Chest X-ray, AP view. Patient: 63 years old, sex M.
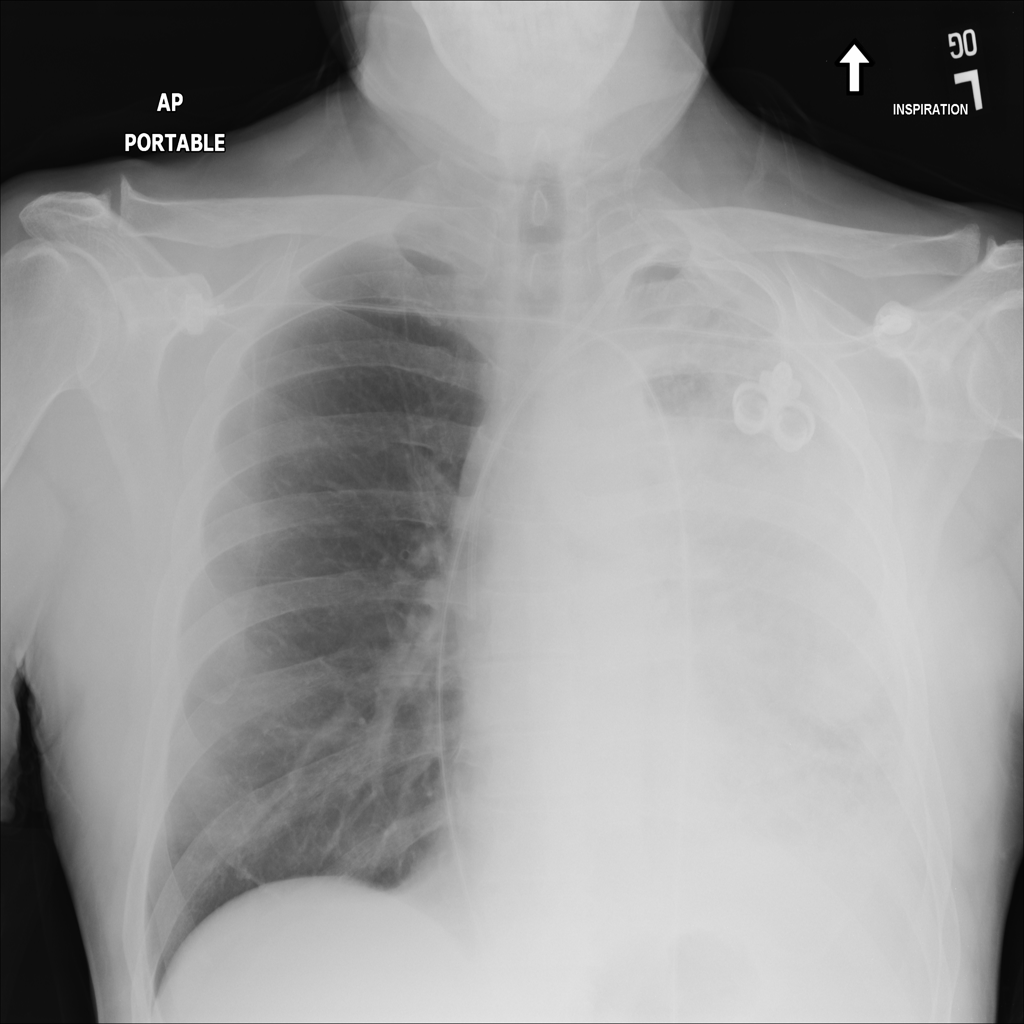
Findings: Pleural_Thickening